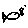
Label: fish